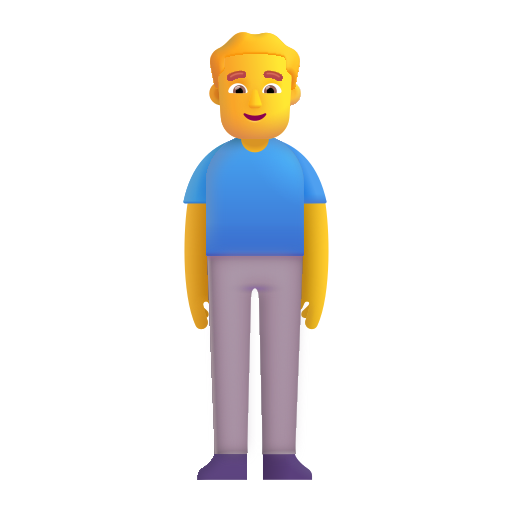
man standing color default